Aerial crown-view tile of a tropical tree (Barro Colorado Island, Panama), acquired 20241014:
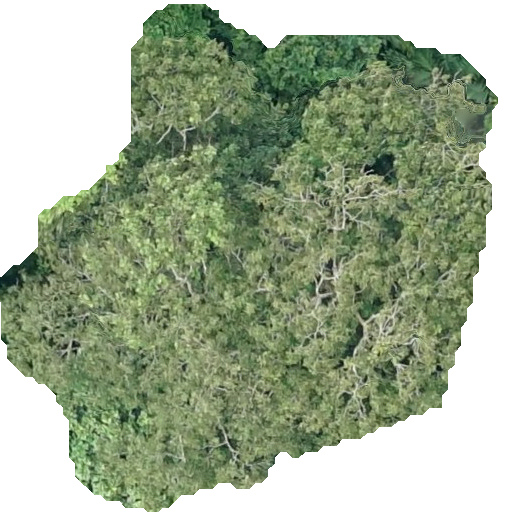
Species: Dipteryx oleifera
GBIF accepted scientific name: Dipteryx oleifera
Crown area: 268.62 m²